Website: crate-barrel
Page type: address-validator
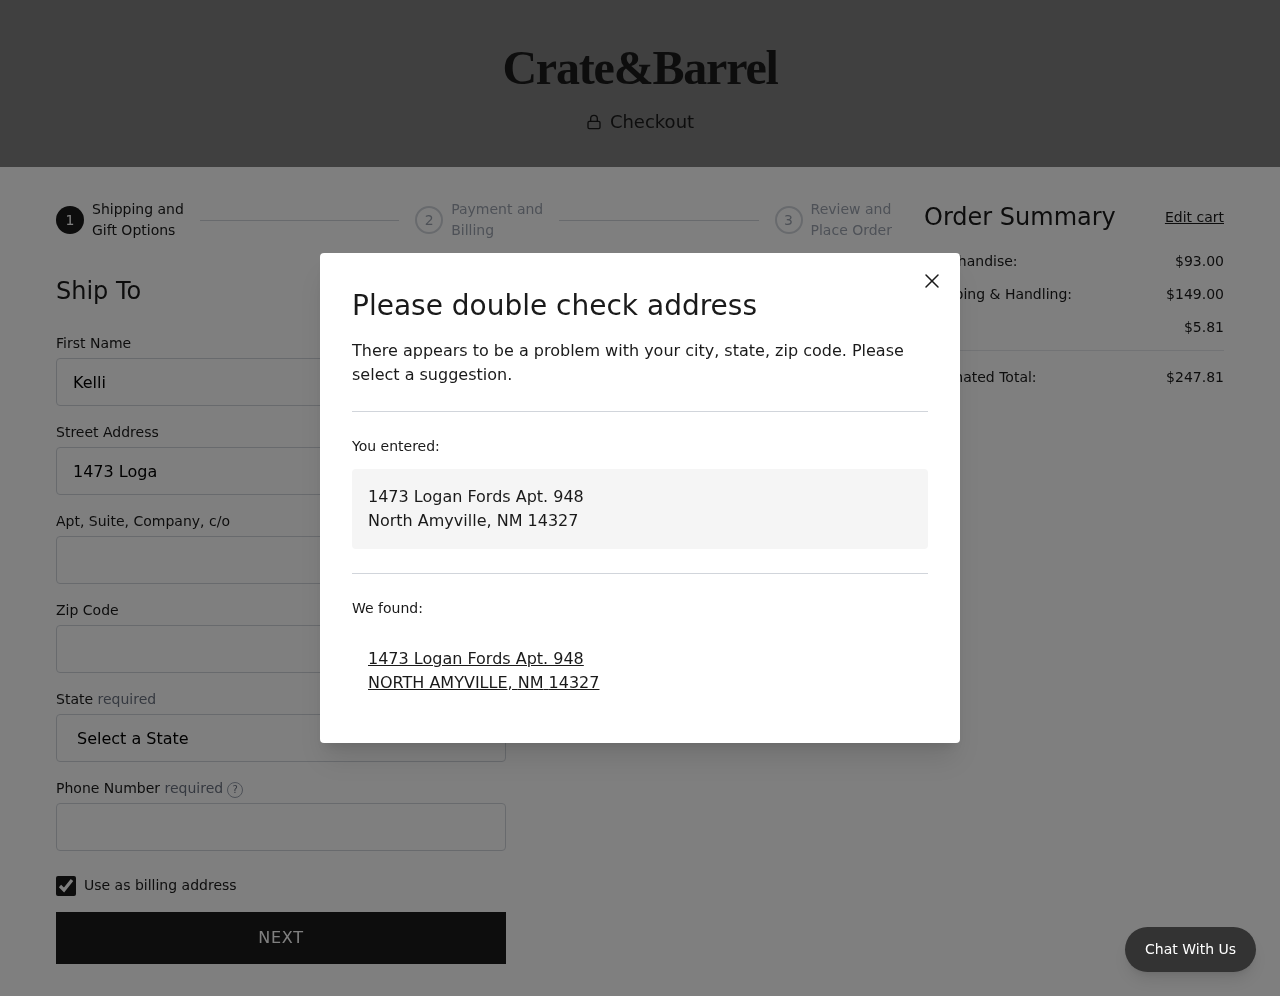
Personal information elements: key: PII_CITY
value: North Amyville
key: PII_CITY
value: NORTH AMYVILLE
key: PII_FIRSTNAME
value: Kelli
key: PII_PHONE
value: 4306187625
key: PII_POSTCODE
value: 14327
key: PII_STATE
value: New Mexico
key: PII_STATE_ABBR
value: NM
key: PII_STREET
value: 1473 Logan Fords Apt. 948
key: PII_STREET2
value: Suite 649
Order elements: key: ORDER_SUBTOTAL
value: $93.00
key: ORDER_SHIPPING_COST
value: $149.00
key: ORDER_TAX
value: $5.81
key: ORDER_TOTAL
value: $247.81